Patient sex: F
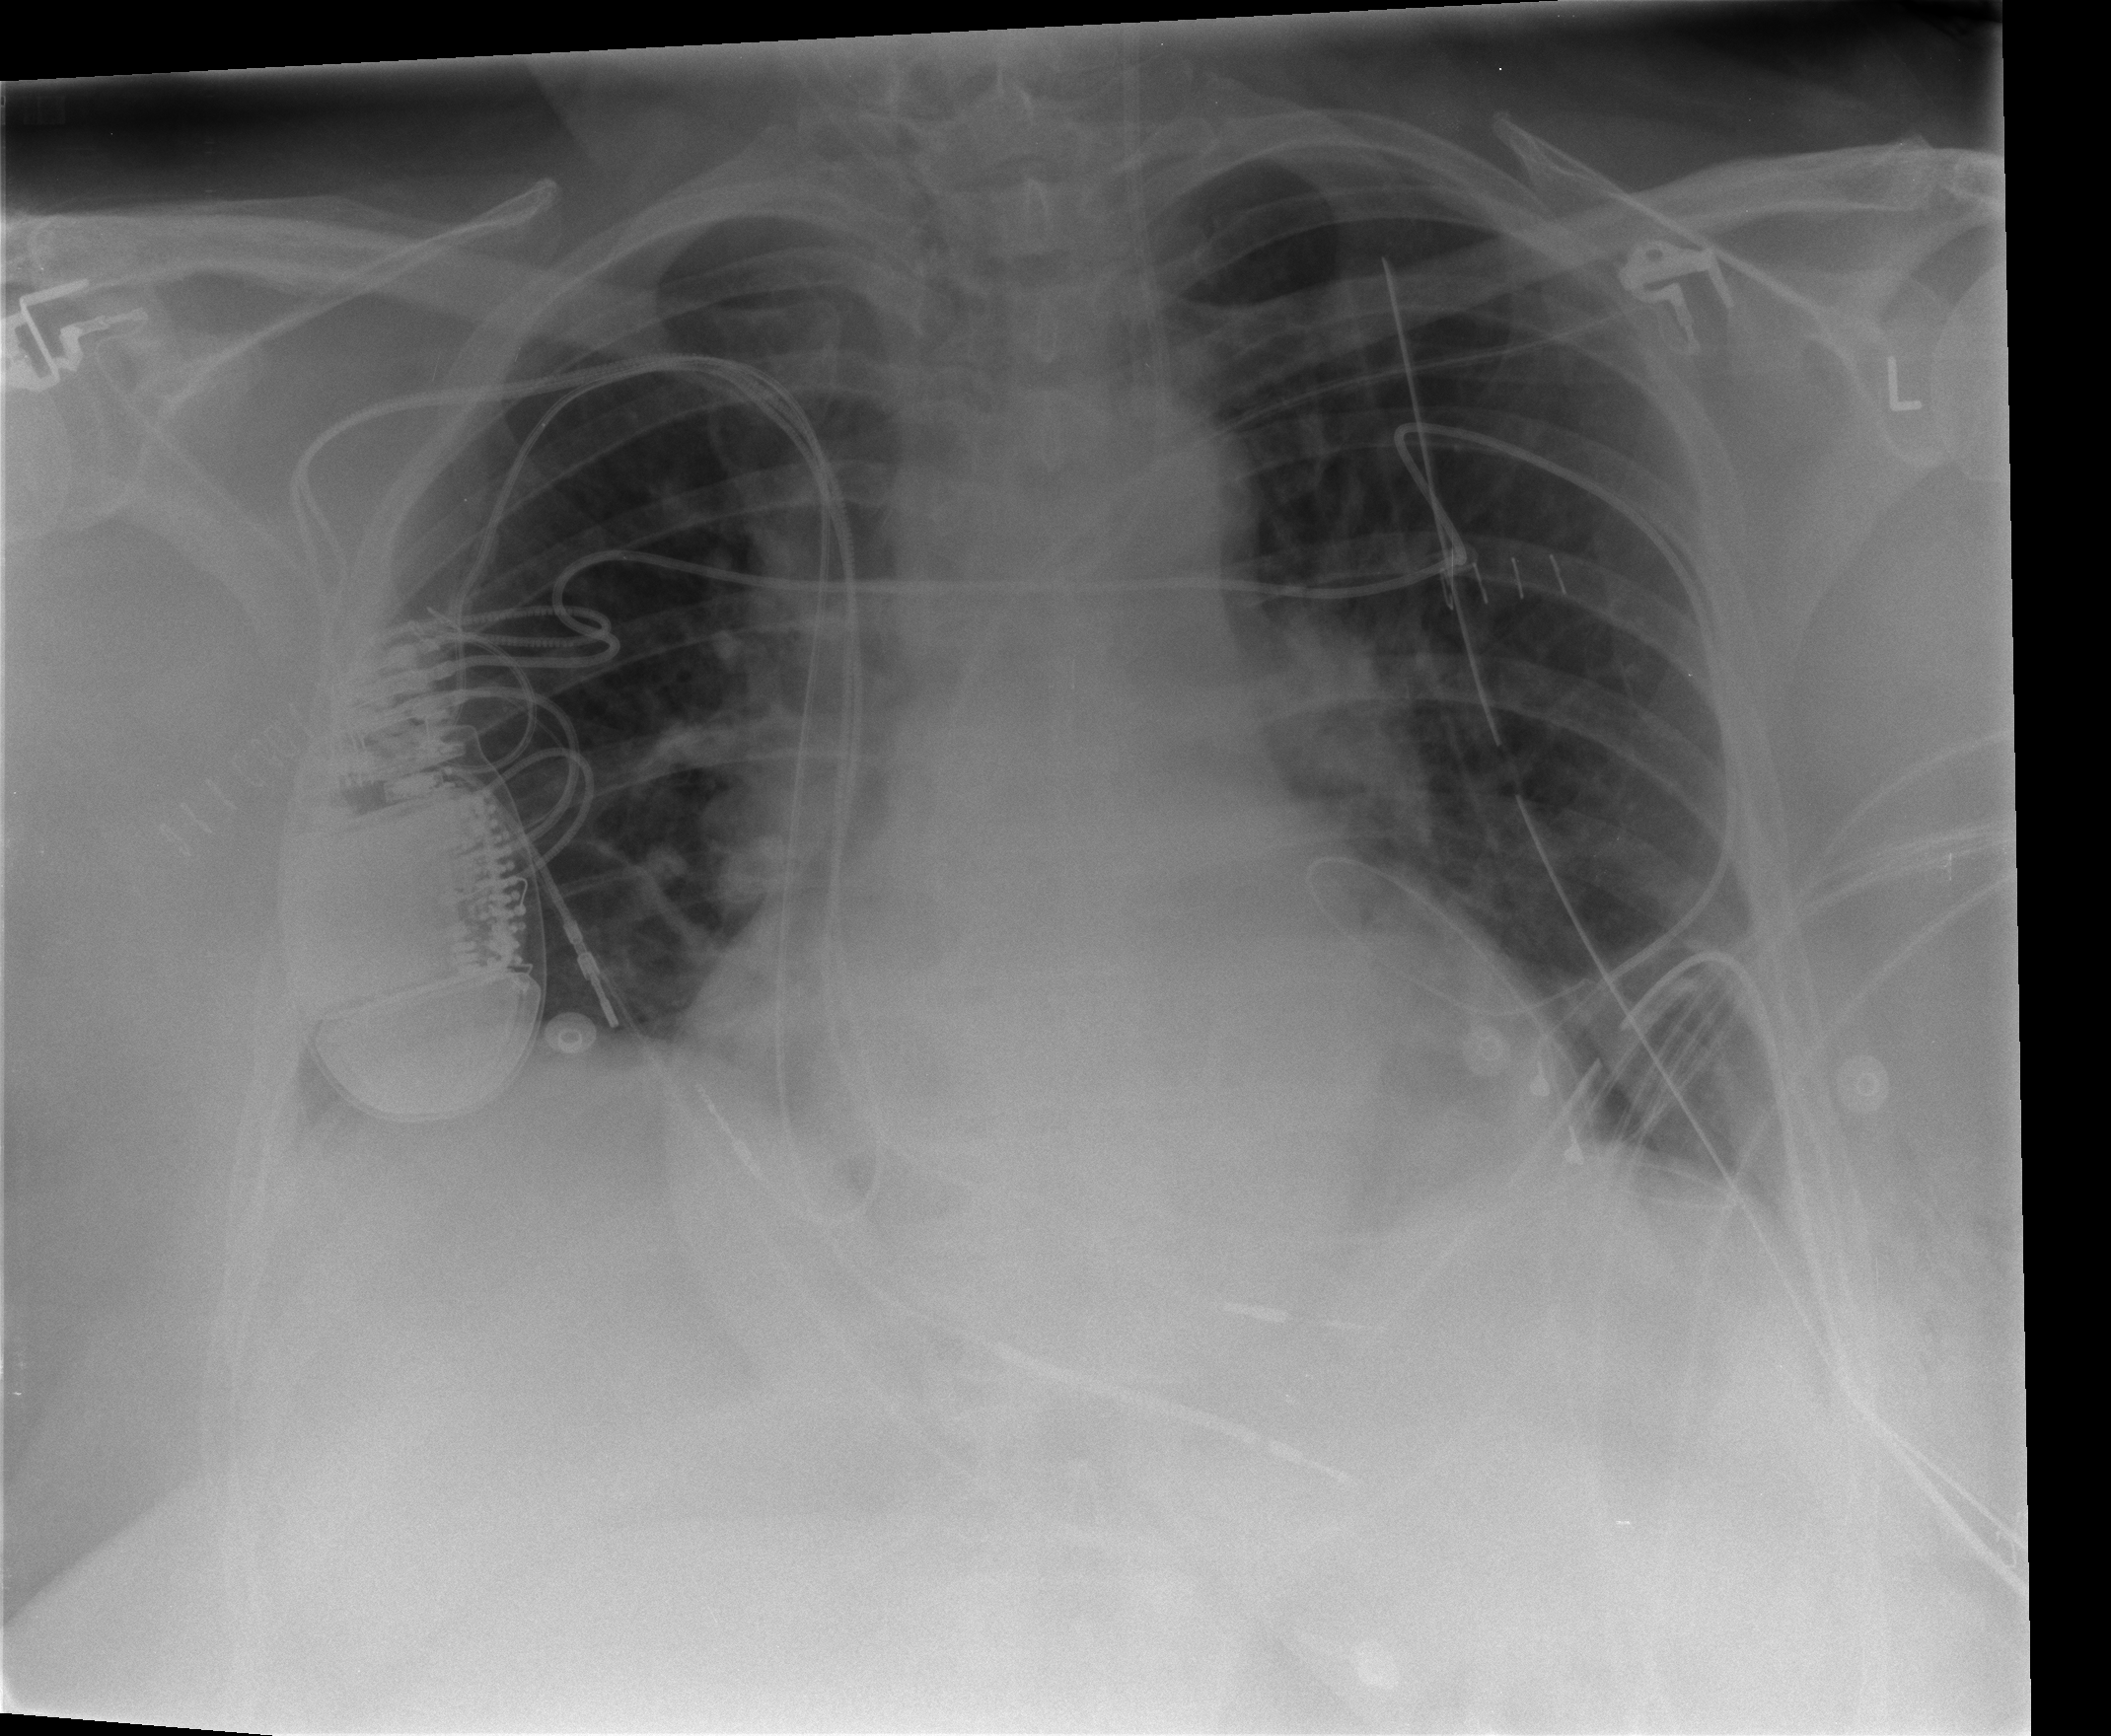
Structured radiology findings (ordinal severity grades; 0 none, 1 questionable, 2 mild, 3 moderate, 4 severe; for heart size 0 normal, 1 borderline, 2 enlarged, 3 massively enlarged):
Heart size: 2
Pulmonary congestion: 0
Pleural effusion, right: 0
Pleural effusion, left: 0
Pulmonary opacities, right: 0
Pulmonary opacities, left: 0
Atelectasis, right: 1
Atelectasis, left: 1